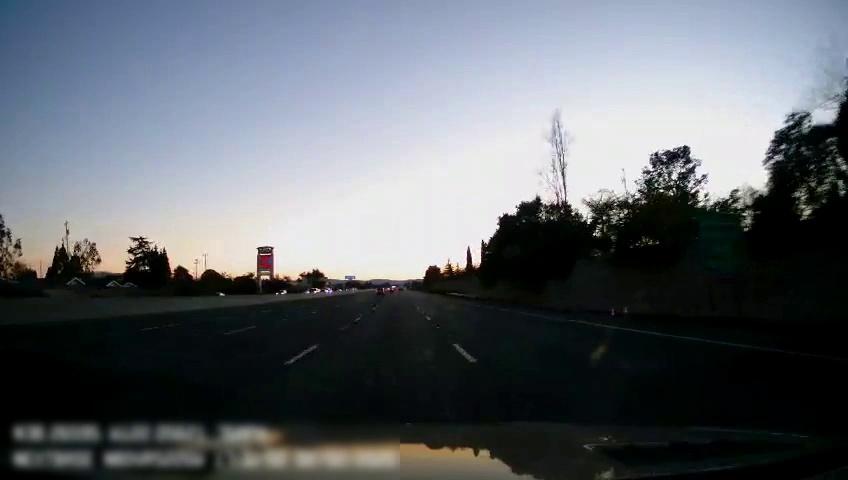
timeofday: Day
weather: Sunny
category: Drivable Space
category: Vehicles | Car
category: Vehicles | SUV
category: Vehicles | Truck
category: Lanes | Current Lane
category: Lanes | Alternate Lane
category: Lanes | Alternate Lane
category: Lanes | Current Lane
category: Lanes | Alternate Lane
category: Traffic | Signs